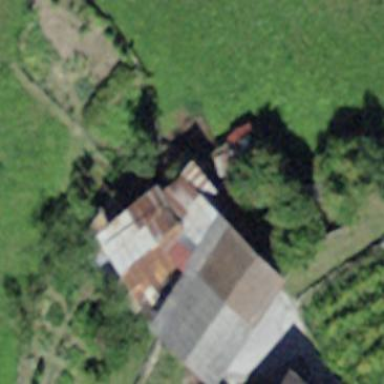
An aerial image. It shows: Simple and straightforward house.